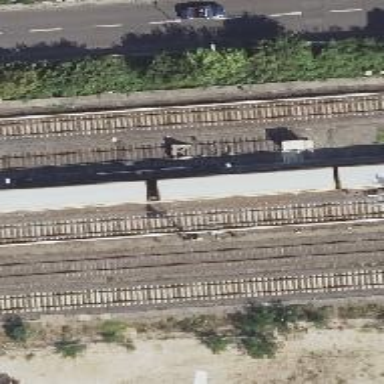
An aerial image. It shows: Light rail electrified siding.